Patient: sex M, age 48
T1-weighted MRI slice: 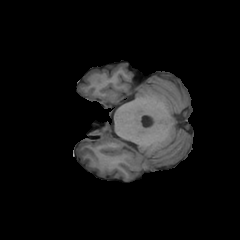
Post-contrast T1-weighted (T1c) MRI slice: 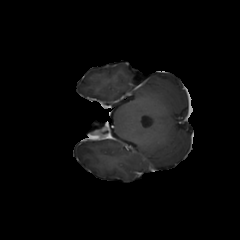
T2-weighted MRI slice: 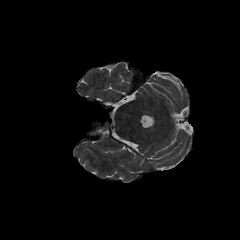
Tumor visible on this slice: no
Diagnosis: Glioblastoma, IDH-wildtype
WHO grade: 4